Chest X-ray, PA view. Patient: 30 years old, sex F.
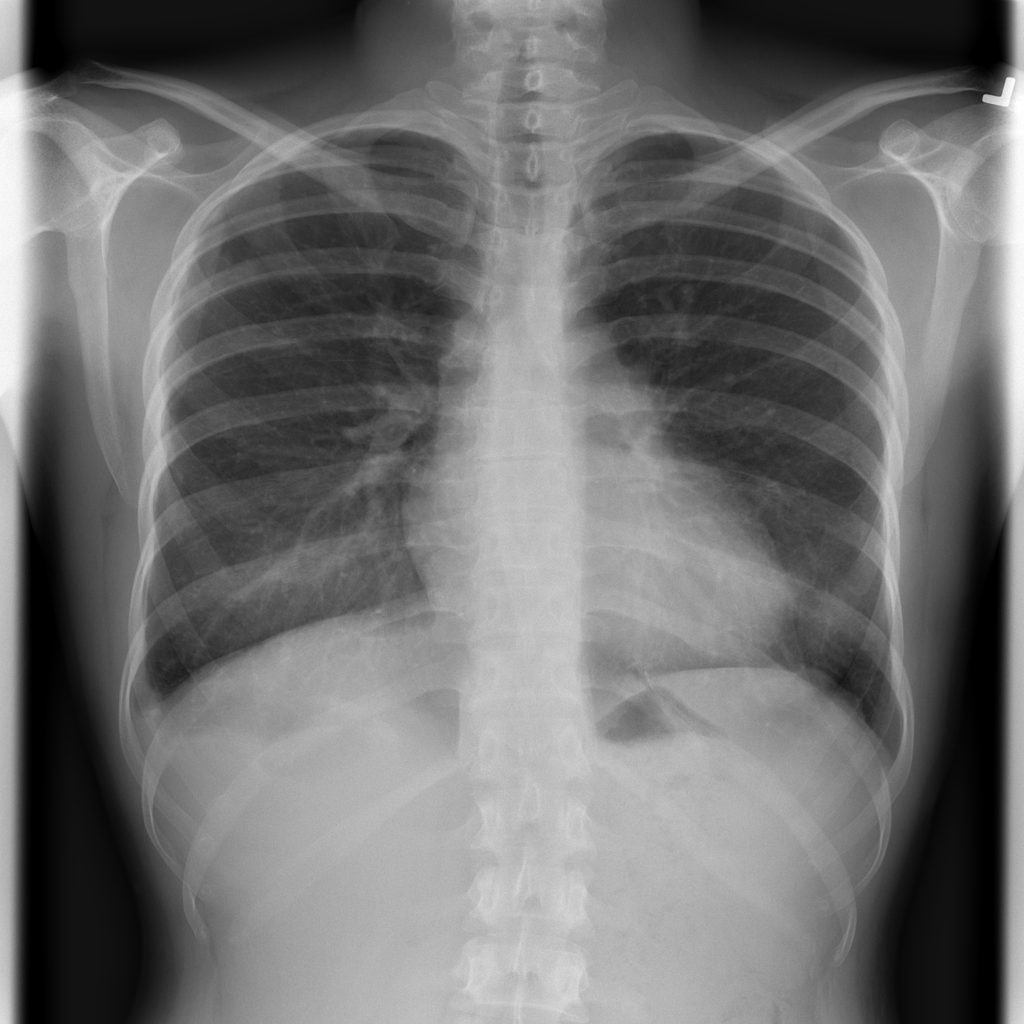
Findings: Pneumothorax